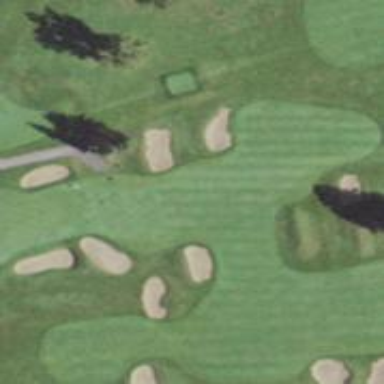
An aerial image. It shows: Golf hole.